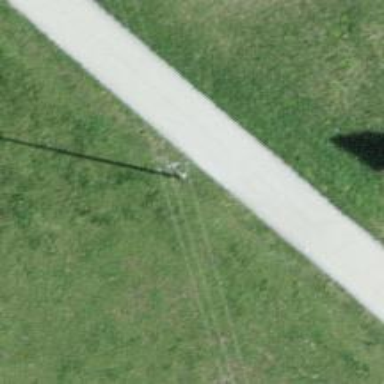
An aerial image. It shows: Minor power line with three cables.